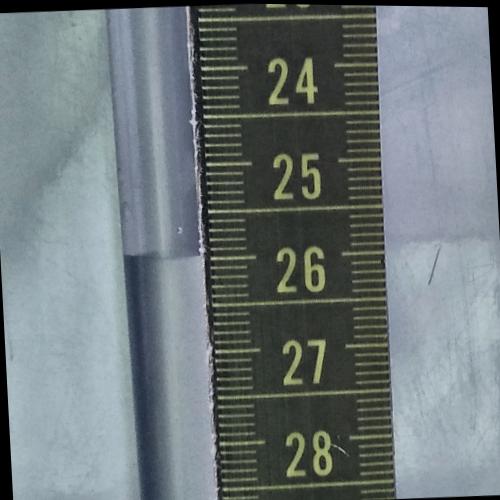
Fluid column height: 26.0 cm